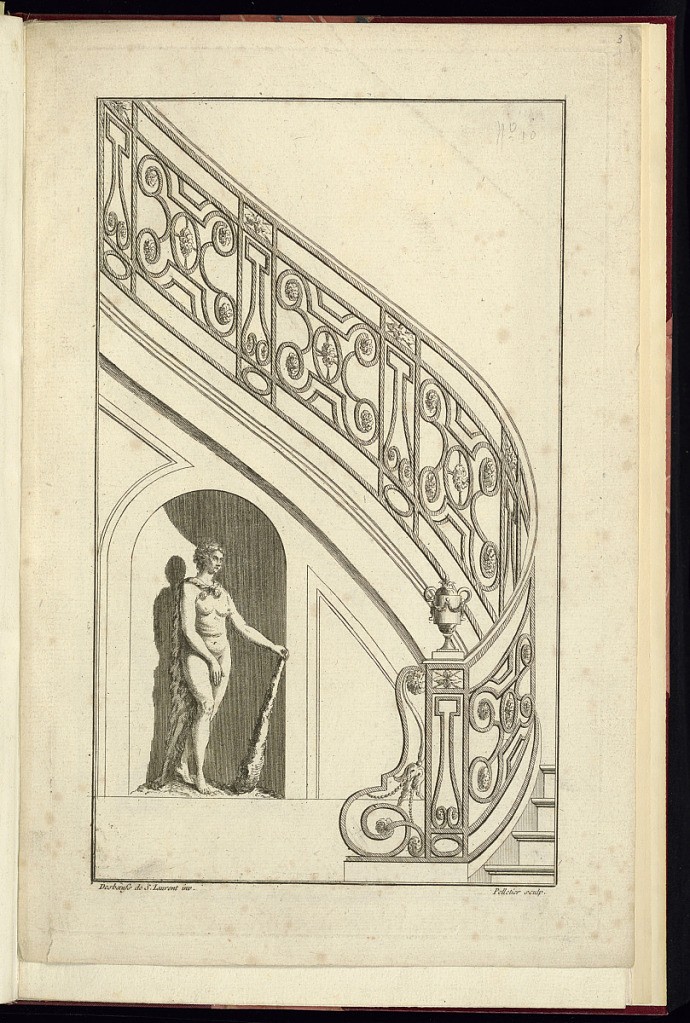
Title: Staircase Balustrade Design
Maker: Laurent Desboeufs de Saint-Laurent, French, active 1763 – 1776
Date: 1772–77
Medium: Etching and engraving on paper
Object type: Print
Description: A design for a wrought-iron staircase balustrade featuring rosettes and fleurons with a sculpted vase newel finial decorated with a festoon. There is a sculpture of a nude woman leaning on a club and wearing a cape in a niche to the left, below the winding staircase. The plate is signed.